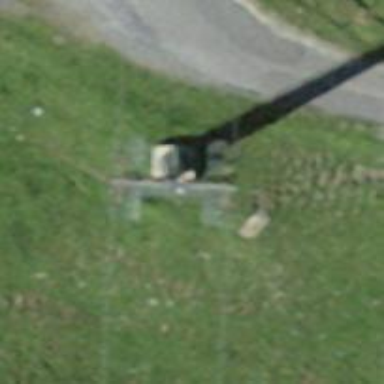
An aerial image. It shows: Pylon for aerialway.